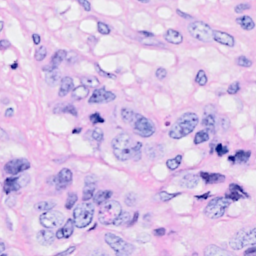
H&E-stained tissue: Breast